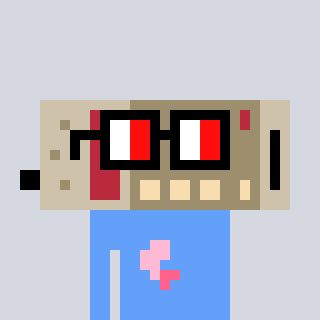
a pixel art character with square glasses with black frames and red eyes, a cordless phone-shaped head and a blue-colored body on a cool background